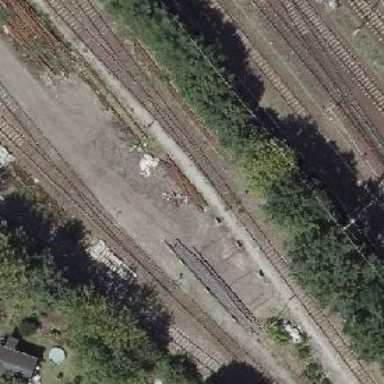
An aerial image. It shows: Railway yard.